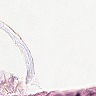
Metastatic tissue present: no